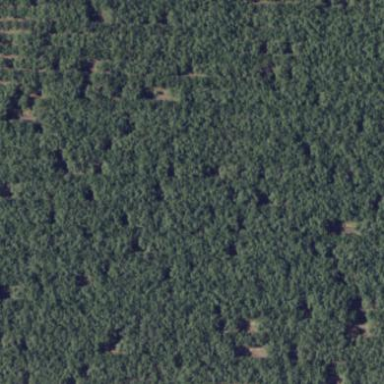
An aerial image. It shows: Orchard filled with almond trees.